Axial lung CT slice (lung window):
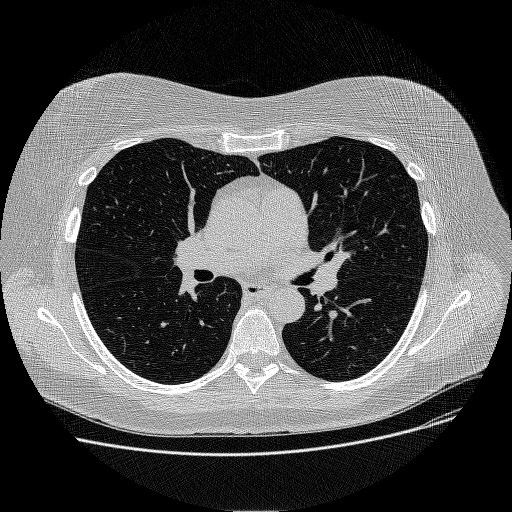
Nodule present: no